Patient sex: M
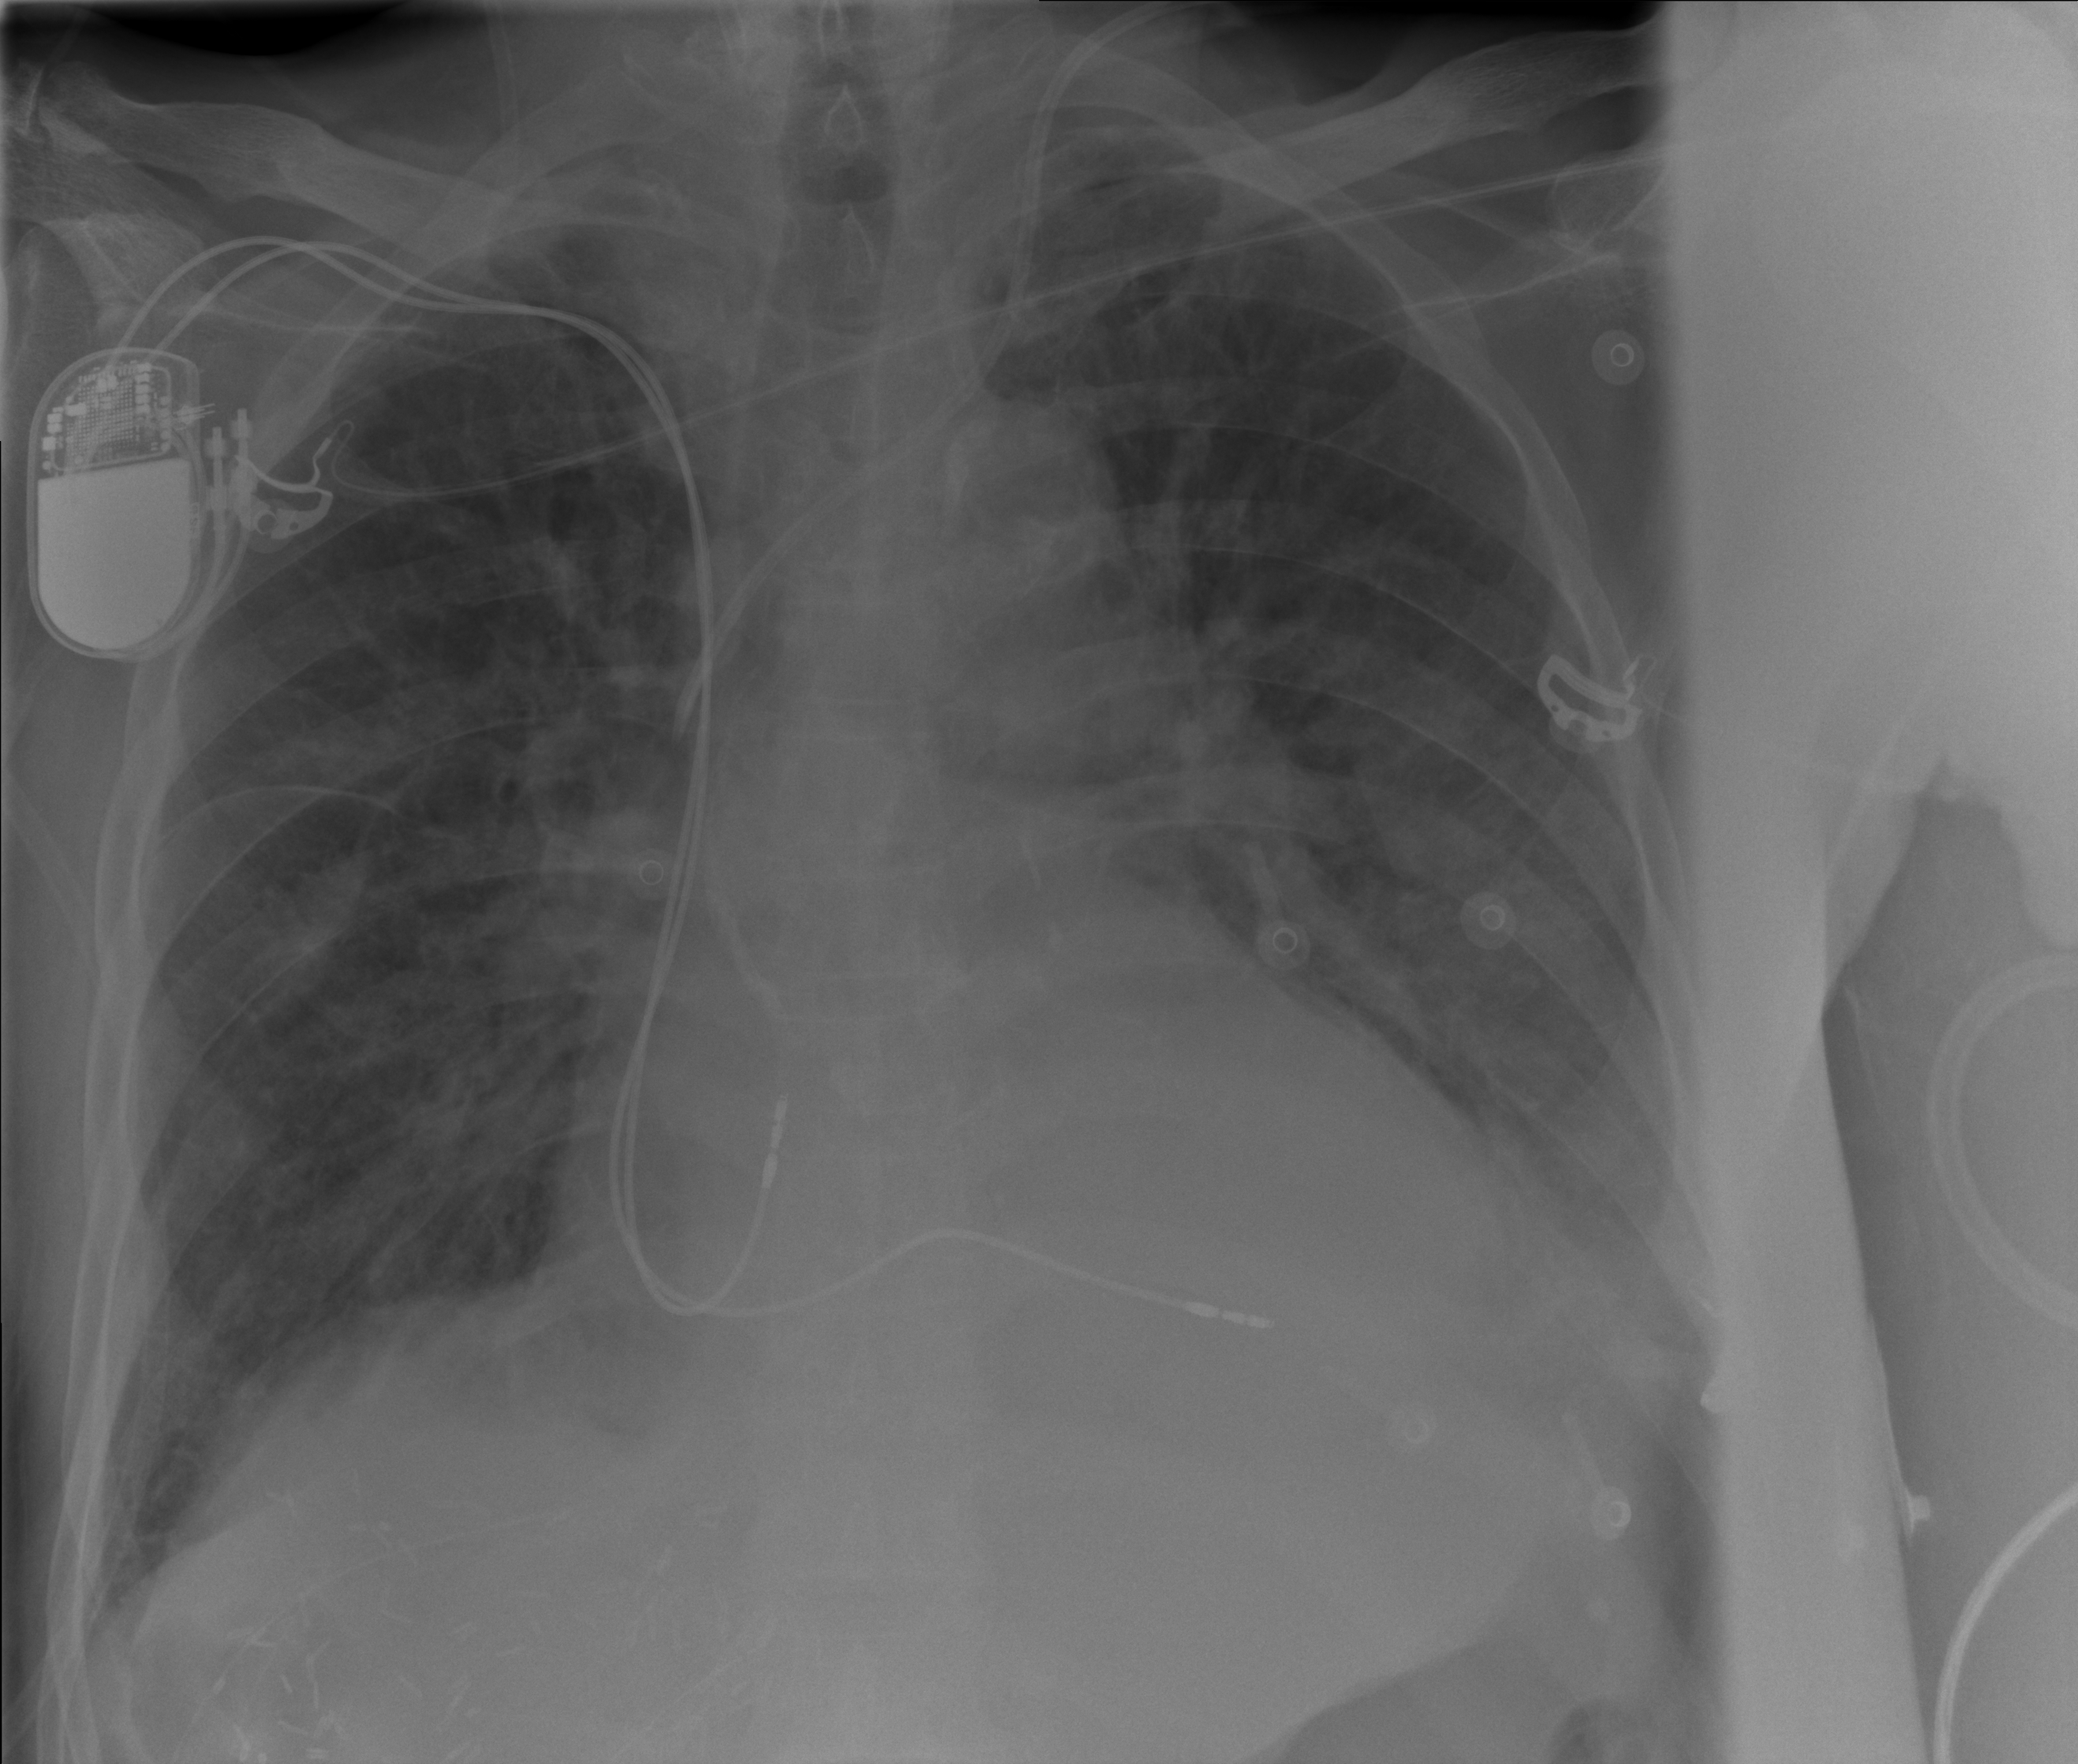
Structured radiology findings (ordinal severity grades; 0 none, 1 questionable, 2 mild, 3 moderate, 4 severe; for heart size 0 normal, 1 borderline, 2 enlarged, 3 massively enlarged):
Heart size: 2
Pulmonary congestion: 2
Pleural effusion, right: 1
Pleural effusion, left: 2
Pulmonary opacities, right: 2
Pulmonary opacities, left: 2
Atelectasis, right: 2
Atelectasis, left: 2